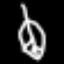
Label: leaf